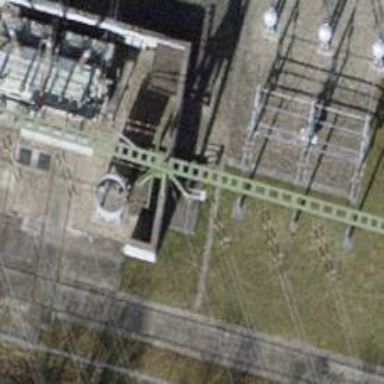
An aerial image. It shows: Insulator used in power equipment.